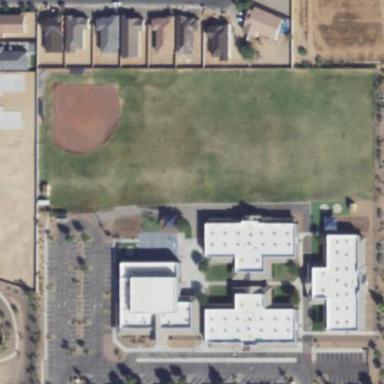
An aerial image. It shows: School.